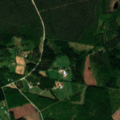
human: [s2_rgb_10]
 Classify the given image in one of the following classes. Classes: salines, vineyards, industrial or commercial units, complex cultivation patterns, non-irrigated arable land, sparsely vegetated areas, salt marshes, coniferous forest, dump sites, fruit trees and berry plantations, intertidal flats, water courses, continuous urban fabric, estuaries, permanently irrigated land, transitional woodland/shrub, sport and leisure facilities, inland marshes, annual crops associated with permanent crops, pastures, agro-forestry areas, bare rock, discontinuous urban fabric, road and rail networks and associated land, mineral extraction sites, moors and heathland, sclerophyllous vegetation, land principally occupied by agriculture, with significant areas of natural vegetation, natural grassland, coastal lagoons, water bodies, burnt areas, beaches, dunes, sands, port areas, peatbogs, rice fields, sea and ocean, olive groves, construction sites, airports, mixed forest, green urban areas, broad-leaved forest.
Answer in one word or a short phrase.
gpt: coniferous forest, mixed forest, transitional woodland/shrub